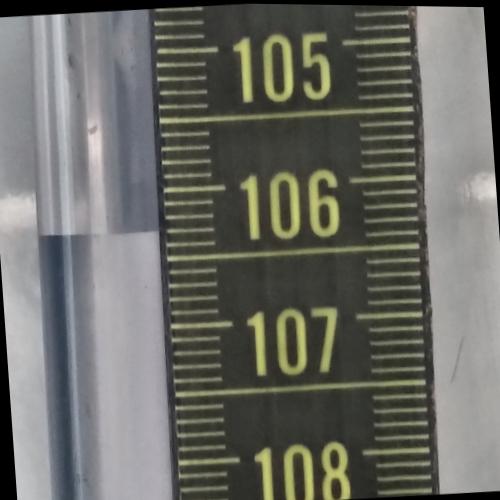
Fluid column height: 106.3 cm